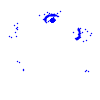
Particle: electron